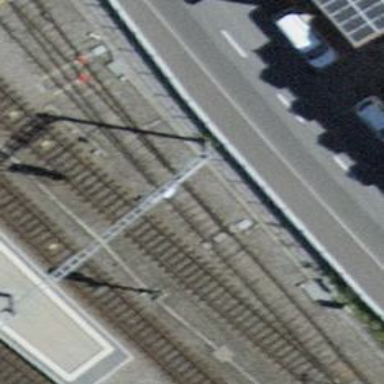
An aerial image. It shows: Railway switch.